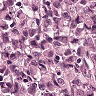
Metastatic tissue present: yes